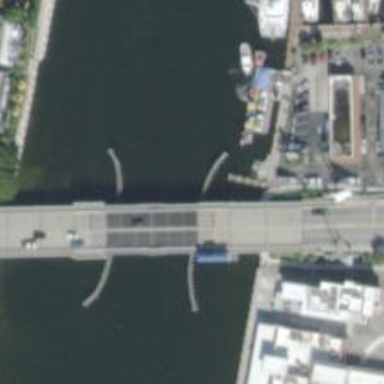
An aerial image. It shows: Primary highway bridge with asphalt surface. It has separate sidewalks.